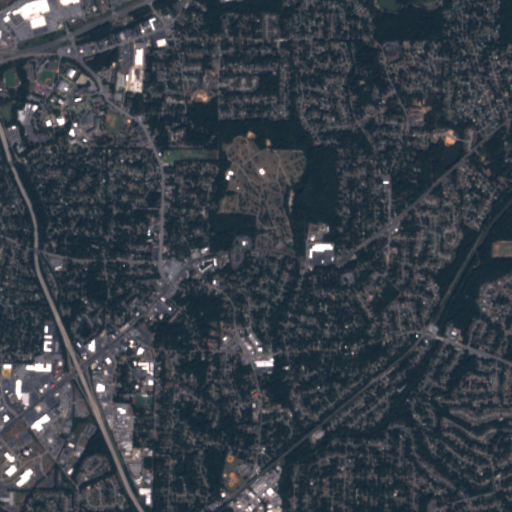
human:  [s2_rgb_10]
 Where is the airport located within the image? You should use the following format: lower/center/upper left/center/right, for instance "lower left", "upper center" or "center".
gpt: The airport is located in the upper left of the image.
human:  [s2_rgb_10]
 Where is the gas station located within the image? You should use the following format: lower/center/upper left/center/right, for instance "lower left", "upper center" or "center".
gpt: The gas station is located in the lower left of the image.
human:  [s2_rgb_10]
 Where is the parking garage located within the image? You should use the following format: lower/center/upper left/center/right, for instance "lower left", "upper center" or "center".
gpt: The parking garage is located in the upper left of the image.
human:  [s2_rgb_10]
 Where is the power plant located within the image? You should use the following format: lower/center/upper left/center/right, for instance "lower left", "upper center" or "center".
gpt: There is no power plant in the image.